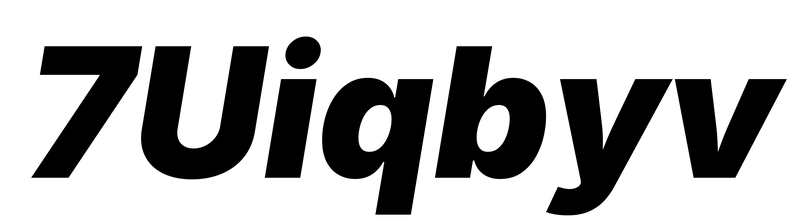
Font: Inter-Italic_Black_Italic